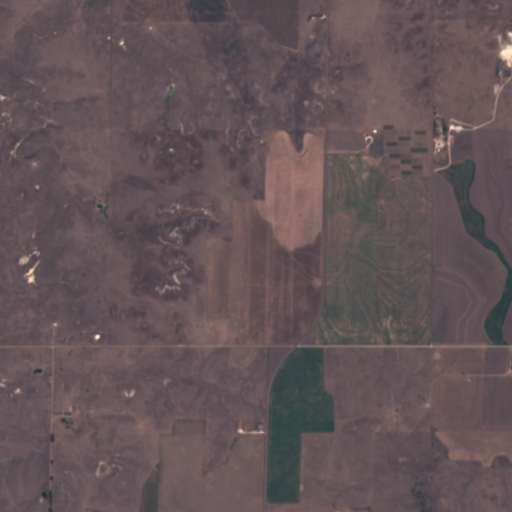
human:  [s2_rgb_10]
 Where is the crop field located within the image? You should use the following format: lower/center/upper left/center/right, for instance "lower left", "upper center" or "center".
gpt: The crop field is located in the lower right of the image.
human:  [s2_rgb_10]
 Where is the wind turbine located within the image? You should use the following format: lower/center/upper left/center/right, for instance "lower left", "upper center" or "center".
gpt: The wind turbine is located in the lower right of the image.
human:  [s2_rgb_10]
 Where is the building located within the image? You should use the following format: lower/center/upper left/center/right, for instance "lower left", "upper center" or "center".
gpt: There is no building in the image.